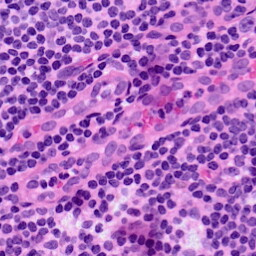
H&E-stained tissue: LymphNode